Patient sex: M
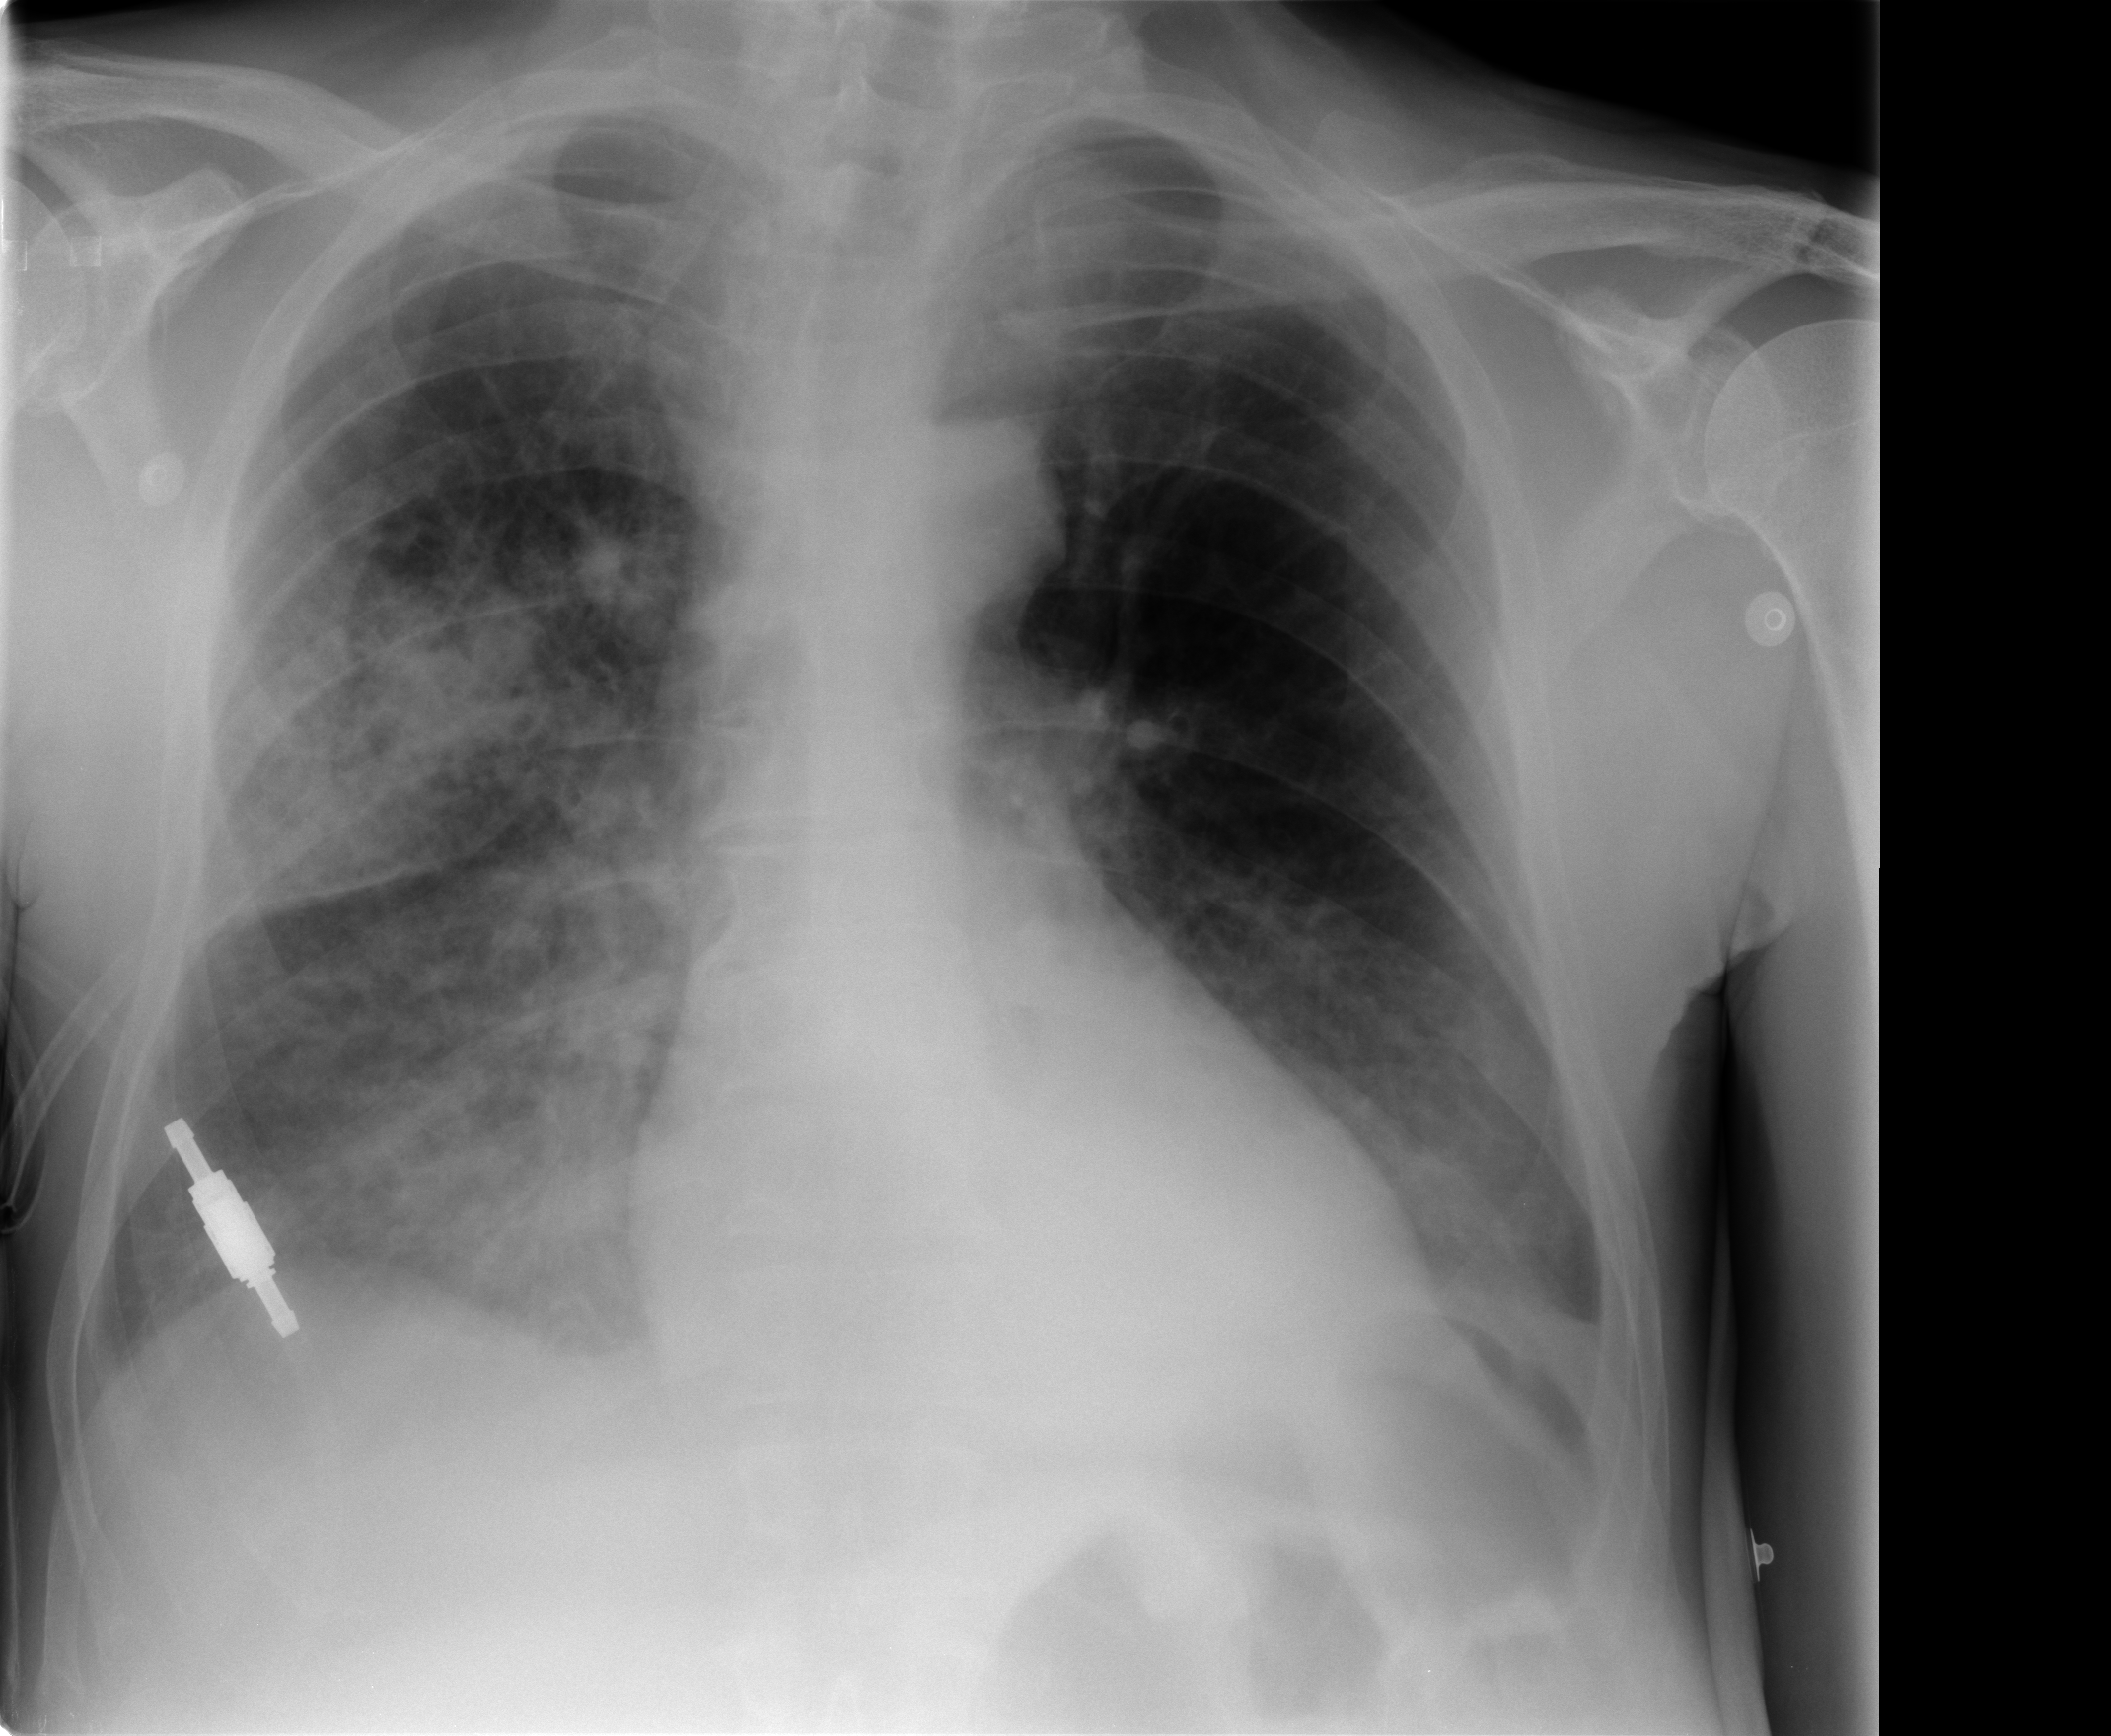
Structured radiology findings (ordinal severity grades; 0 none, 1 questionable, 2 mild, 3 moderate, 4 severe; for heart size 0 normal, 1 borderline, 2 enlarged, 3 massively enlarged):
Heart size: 1
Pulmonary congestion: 1
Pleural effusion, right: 0
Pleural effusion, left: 2
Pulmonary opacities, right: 3
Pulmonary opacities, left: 1
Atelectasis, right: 1
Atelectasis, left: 1